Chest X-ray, PA view. Patient: 60 years old, sex M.
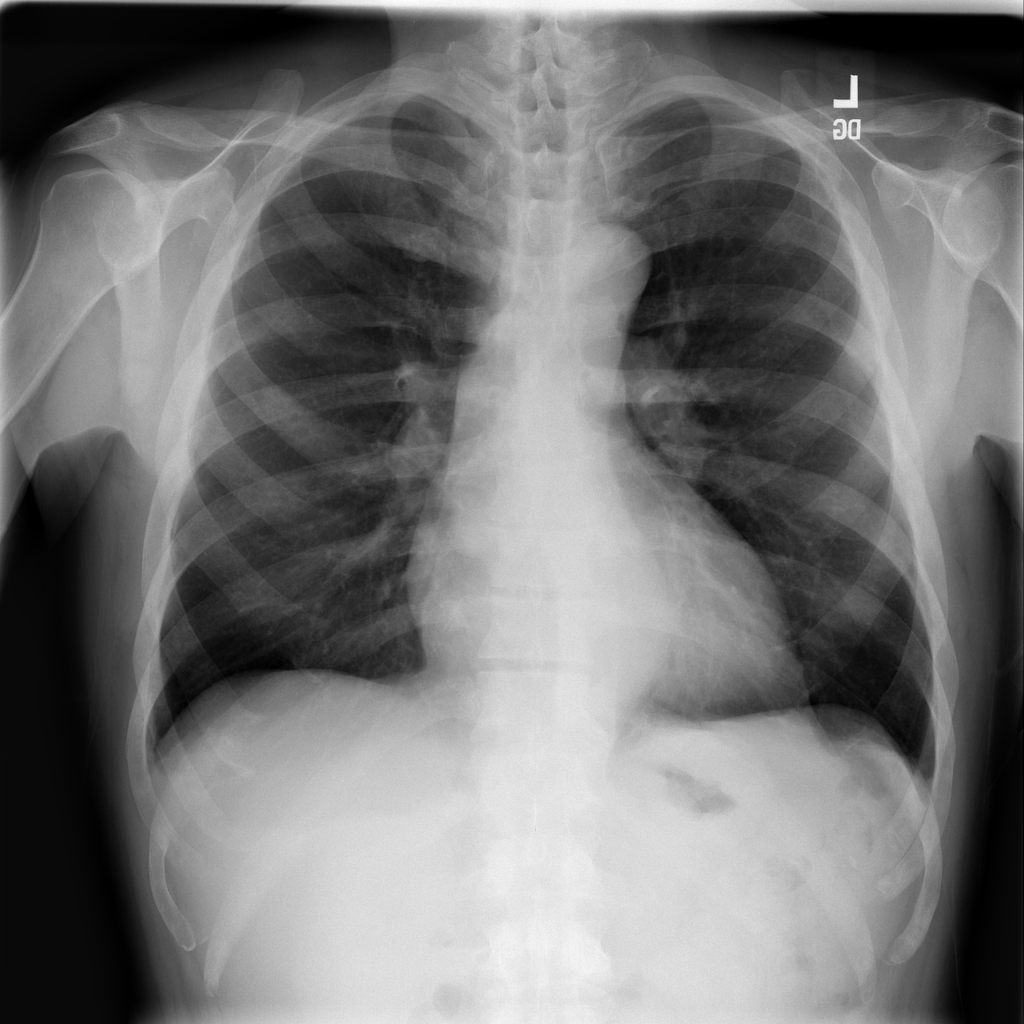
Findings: Effusion